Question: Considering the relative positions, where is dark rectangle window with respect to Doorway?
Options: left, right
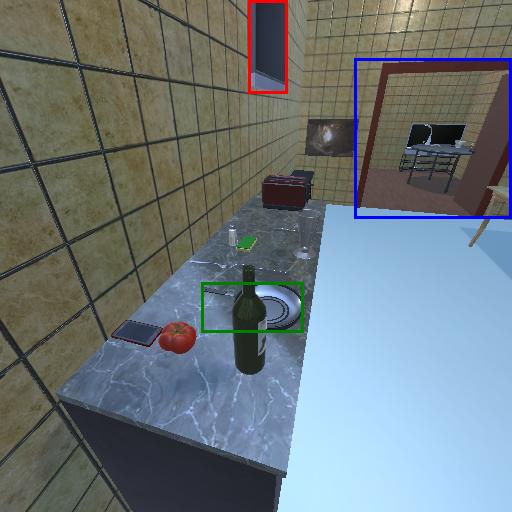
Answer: left